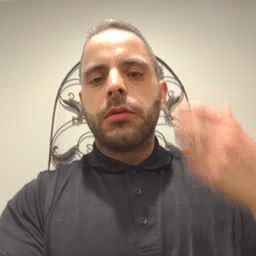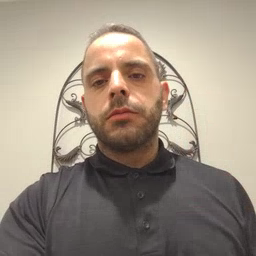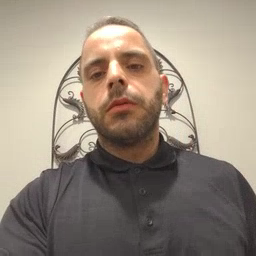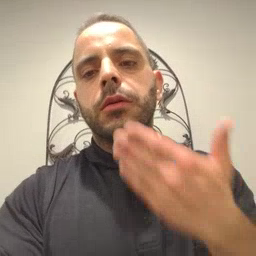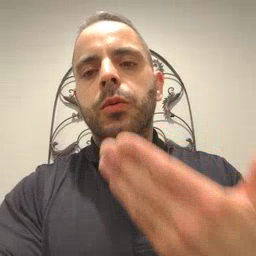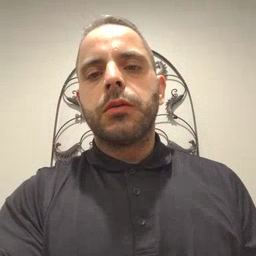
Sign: thankyou